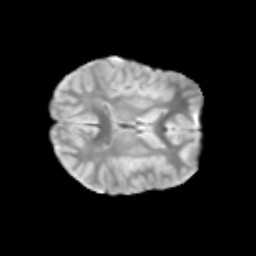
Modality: T2w
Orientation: axial
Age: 9
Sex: male
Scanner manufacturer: siemens
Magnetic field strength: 3 T
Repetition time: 3.8 s
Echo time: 0.07 s